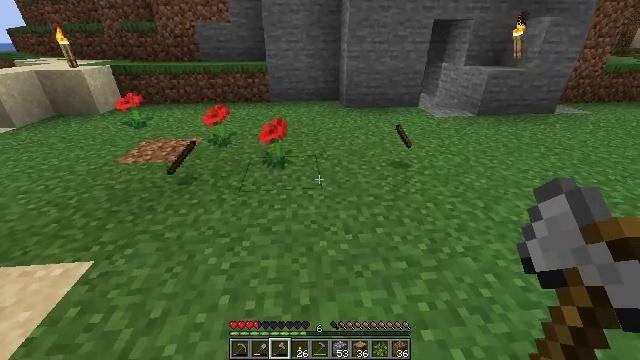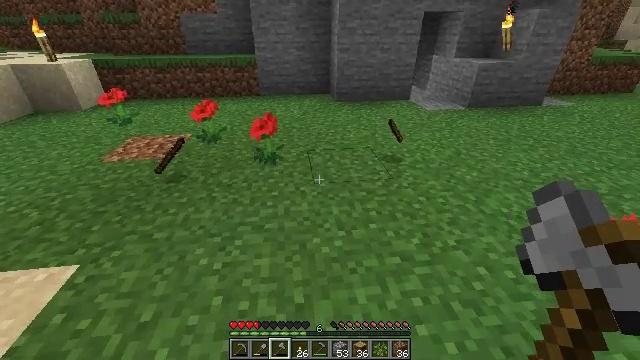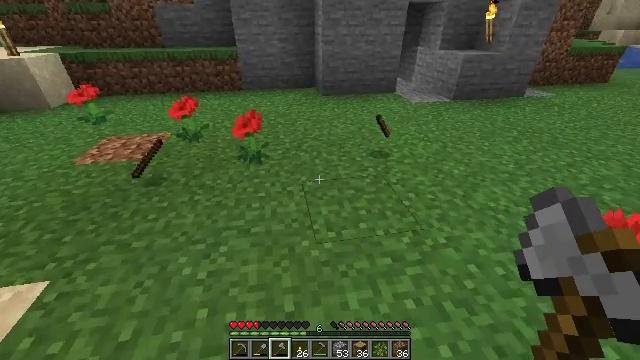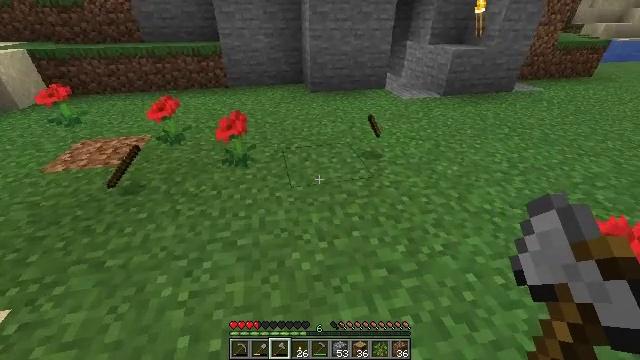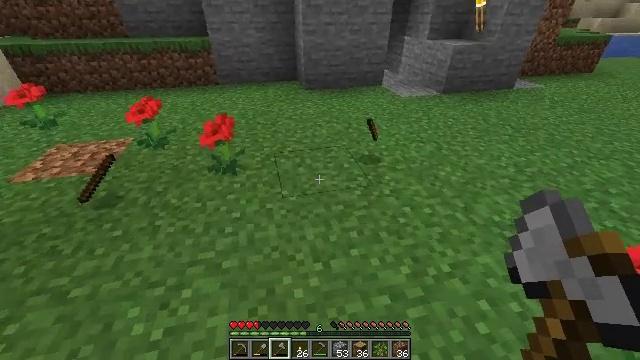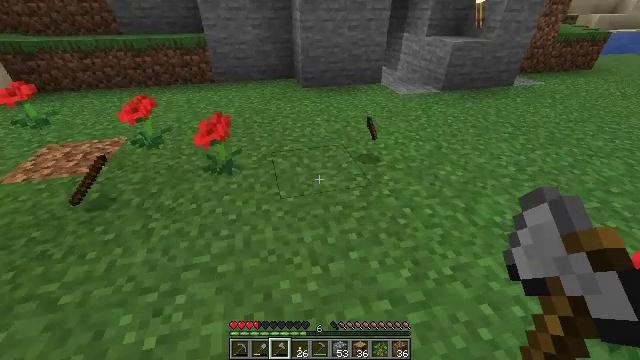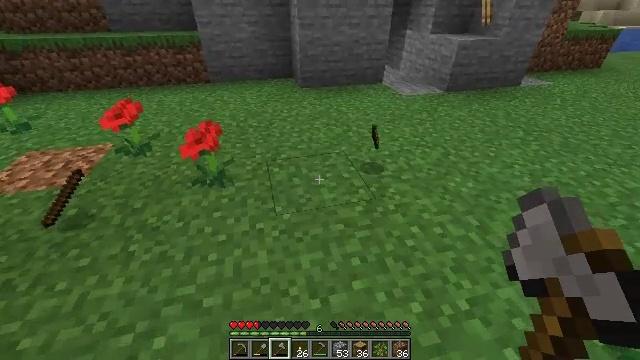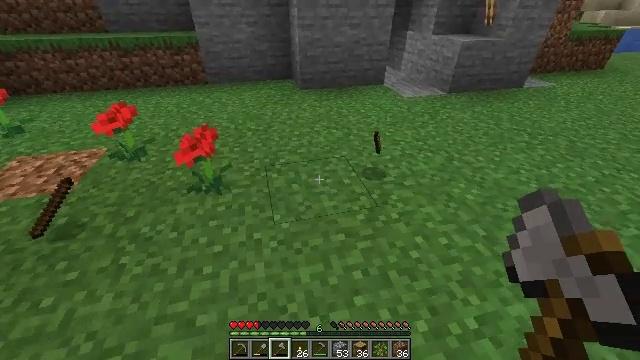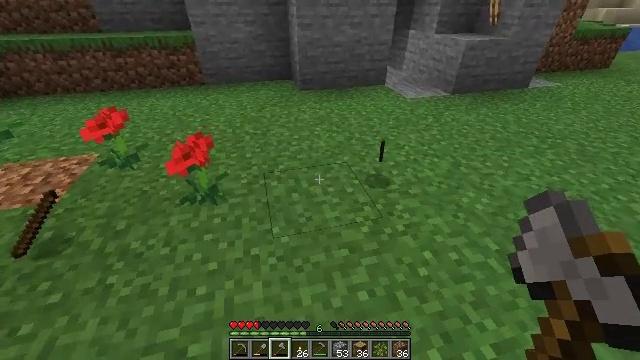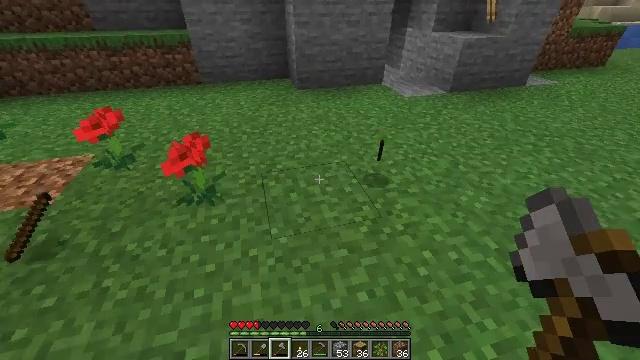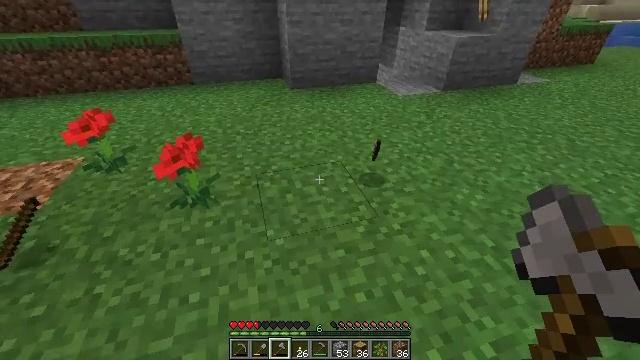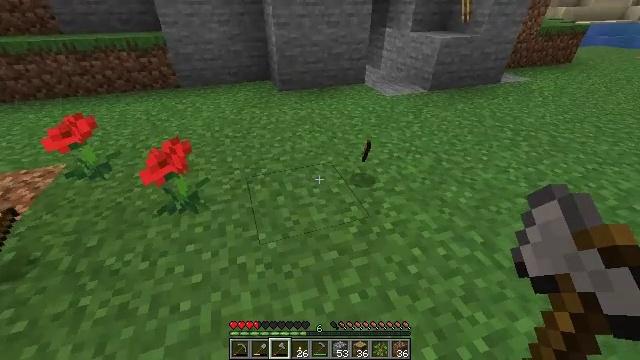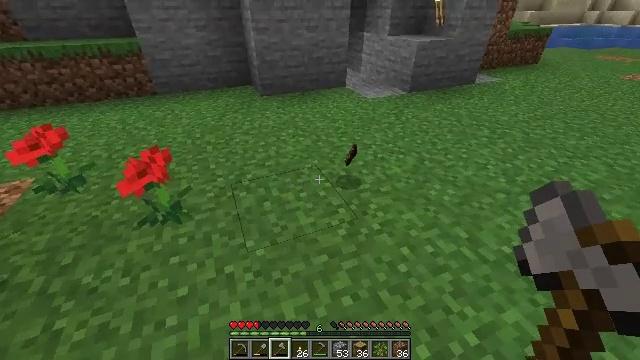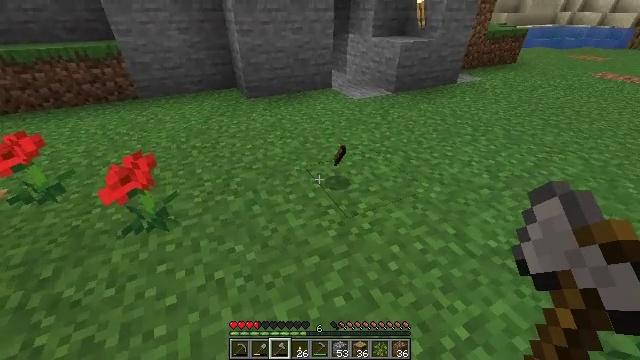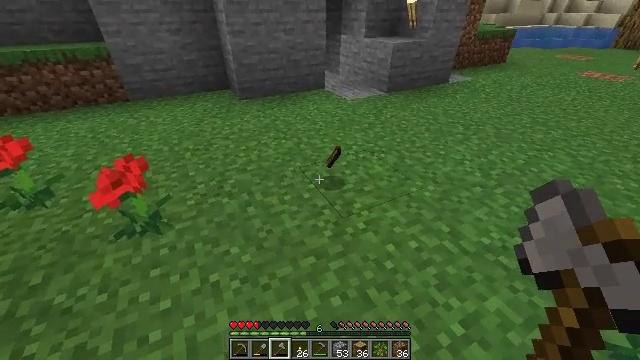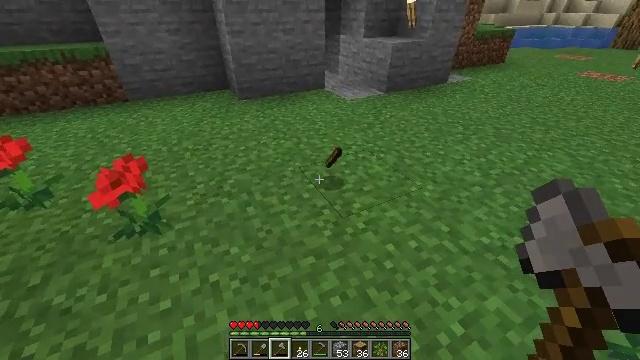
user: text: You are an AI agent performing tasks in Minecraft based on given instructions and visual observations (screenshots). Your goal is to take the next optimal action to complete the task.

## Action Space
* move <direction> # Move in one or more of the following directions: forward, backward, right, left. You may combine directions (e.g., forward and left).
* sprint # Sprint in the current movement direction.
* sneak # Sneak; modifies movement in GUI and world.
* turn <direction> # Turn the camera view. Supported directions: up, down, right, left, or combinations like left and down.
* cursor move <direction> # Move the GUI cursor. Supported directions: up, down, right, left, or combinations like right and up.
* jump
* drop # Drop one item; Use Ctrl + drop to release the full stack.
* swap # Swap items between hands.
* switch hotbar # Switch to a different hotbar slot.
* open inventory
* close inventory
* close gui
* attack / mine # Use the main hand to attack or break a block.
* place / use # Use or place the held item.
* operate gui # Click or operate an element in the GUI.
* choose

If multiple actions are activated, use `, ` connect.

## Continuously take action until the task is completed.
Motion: motion action
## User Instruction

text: Gather sugar cane for crafting.
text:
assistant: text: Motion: move forward, turn right and down
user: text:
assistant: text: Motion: move forward, turn right and down
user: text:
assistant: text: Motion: move forward, turn right and down
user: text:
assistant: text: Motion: move forward, turn right and down
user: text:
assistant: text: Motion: move forward
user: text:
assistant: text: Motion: move forward
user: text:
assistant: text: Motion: no_op
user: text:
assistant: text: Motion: no_op
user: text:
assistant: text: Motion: no_op
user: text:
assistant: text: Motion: turn right
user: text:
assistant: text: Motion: turn right
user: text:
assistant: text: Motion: turn right
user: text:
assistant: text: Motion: turn right
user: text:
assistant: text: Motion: turn right
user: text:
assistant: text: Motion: no_op
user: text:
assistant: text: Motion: no_op
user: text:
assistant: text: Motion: turn left
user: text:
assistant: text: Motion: turn left and down
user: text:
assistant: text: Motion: turn left and down
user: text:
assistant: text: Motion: turn left and down
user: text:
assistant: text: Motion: move forward
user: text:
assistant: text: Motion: move forward and move left, turn down
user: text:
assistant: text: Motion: move forward and move left, turn right and down
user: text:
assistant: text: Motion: move forward and move left, turn right and down
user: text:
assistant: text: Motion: move forward and move left, turn right and down
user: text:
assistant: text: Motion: move forward and move left, turn right and down
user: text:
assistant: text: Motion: move forward and move left, turn right and down
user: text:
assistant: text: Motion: turn right and down
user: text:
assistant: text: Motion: turn right
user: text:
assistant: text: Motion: no_op